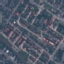
Land use / land cover: Residential